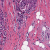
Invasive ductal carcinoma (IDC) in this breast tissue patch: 1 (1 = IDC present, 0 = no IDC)